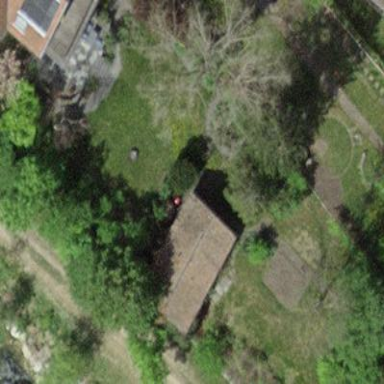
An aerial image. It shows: Shed.